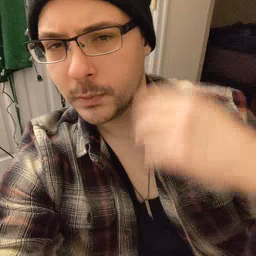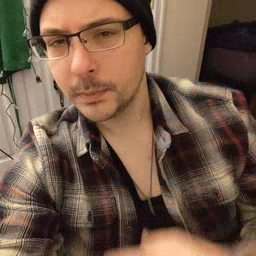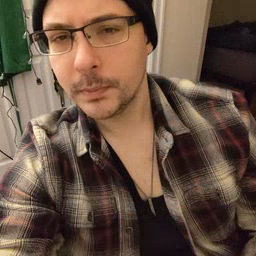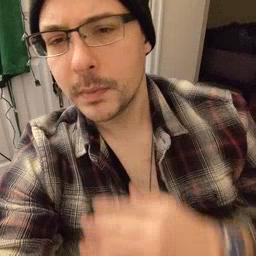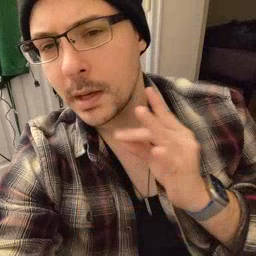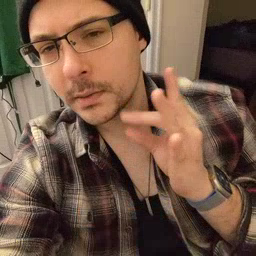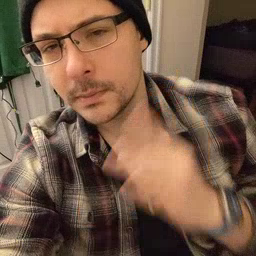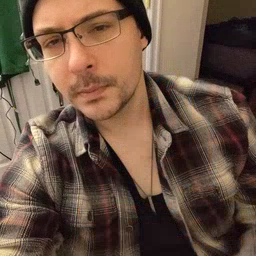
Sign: cat